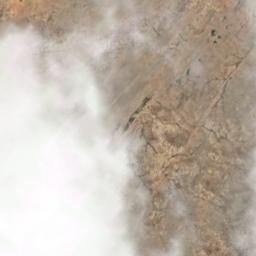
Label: cloud